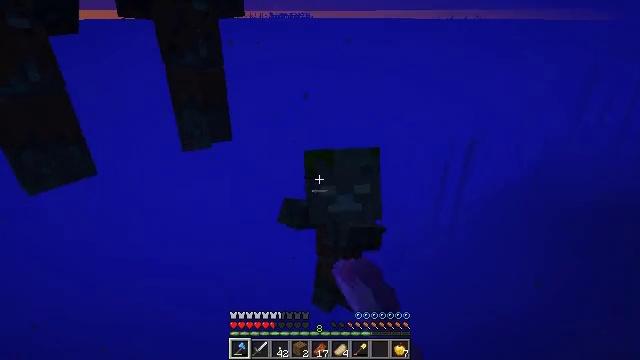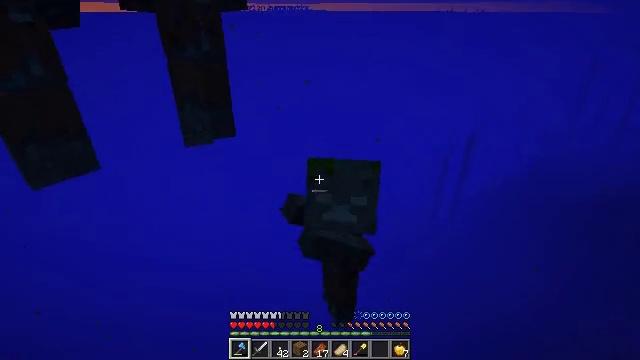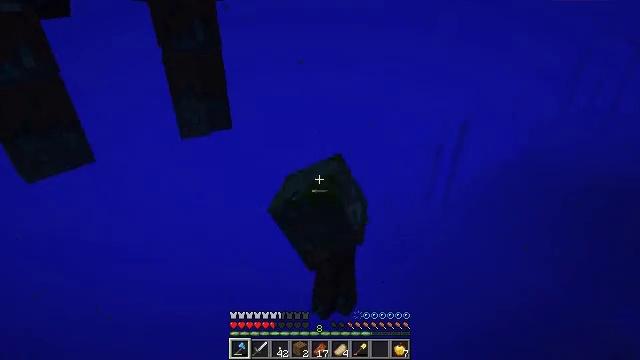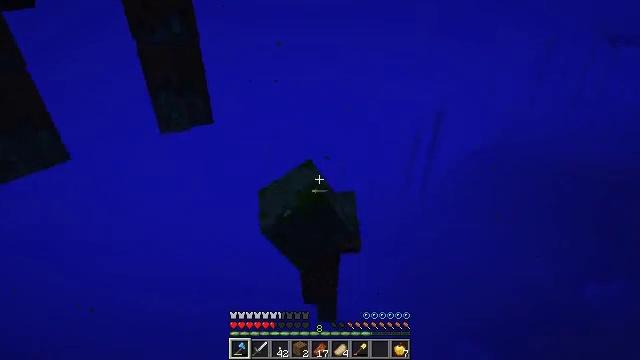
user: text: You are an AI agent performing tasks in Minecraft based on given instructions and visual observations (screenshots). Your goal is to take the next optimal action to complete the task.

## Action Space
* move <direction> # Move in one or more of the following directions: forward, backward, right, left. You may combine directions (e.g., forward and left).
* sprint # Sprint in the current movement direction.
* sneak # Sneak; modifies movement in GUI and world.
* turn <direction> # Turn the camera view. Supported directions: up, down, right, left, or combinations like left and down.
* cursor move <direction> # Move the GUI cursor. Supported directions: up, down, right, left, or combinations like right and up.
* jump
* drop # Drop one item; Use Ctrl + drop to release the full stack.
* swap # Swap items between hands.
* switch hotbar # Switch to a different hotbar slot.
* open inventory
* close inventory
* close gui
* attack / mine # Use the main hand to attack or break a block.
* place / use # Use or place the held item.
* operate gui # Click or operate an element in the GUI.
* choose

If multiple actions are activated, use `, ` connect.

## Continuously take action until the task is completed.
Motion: motion action
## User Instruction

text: Kill a drowned.
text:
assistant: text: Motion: move back, turn down
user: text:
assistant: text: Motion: move back, turn right and down
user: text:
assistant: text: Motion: move back, turn right and down
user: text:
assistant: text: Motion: no_op